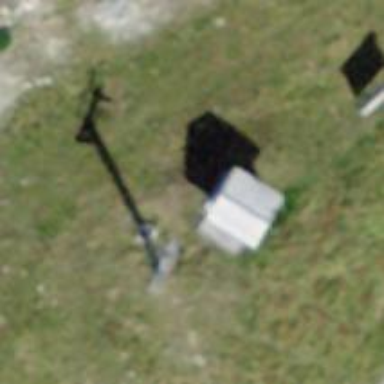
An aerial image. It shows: Pylon used for aerialway.